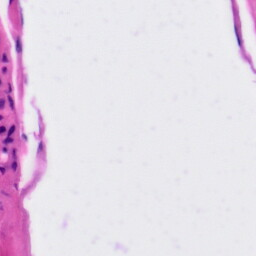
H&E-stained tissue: Tonsil